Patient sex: M
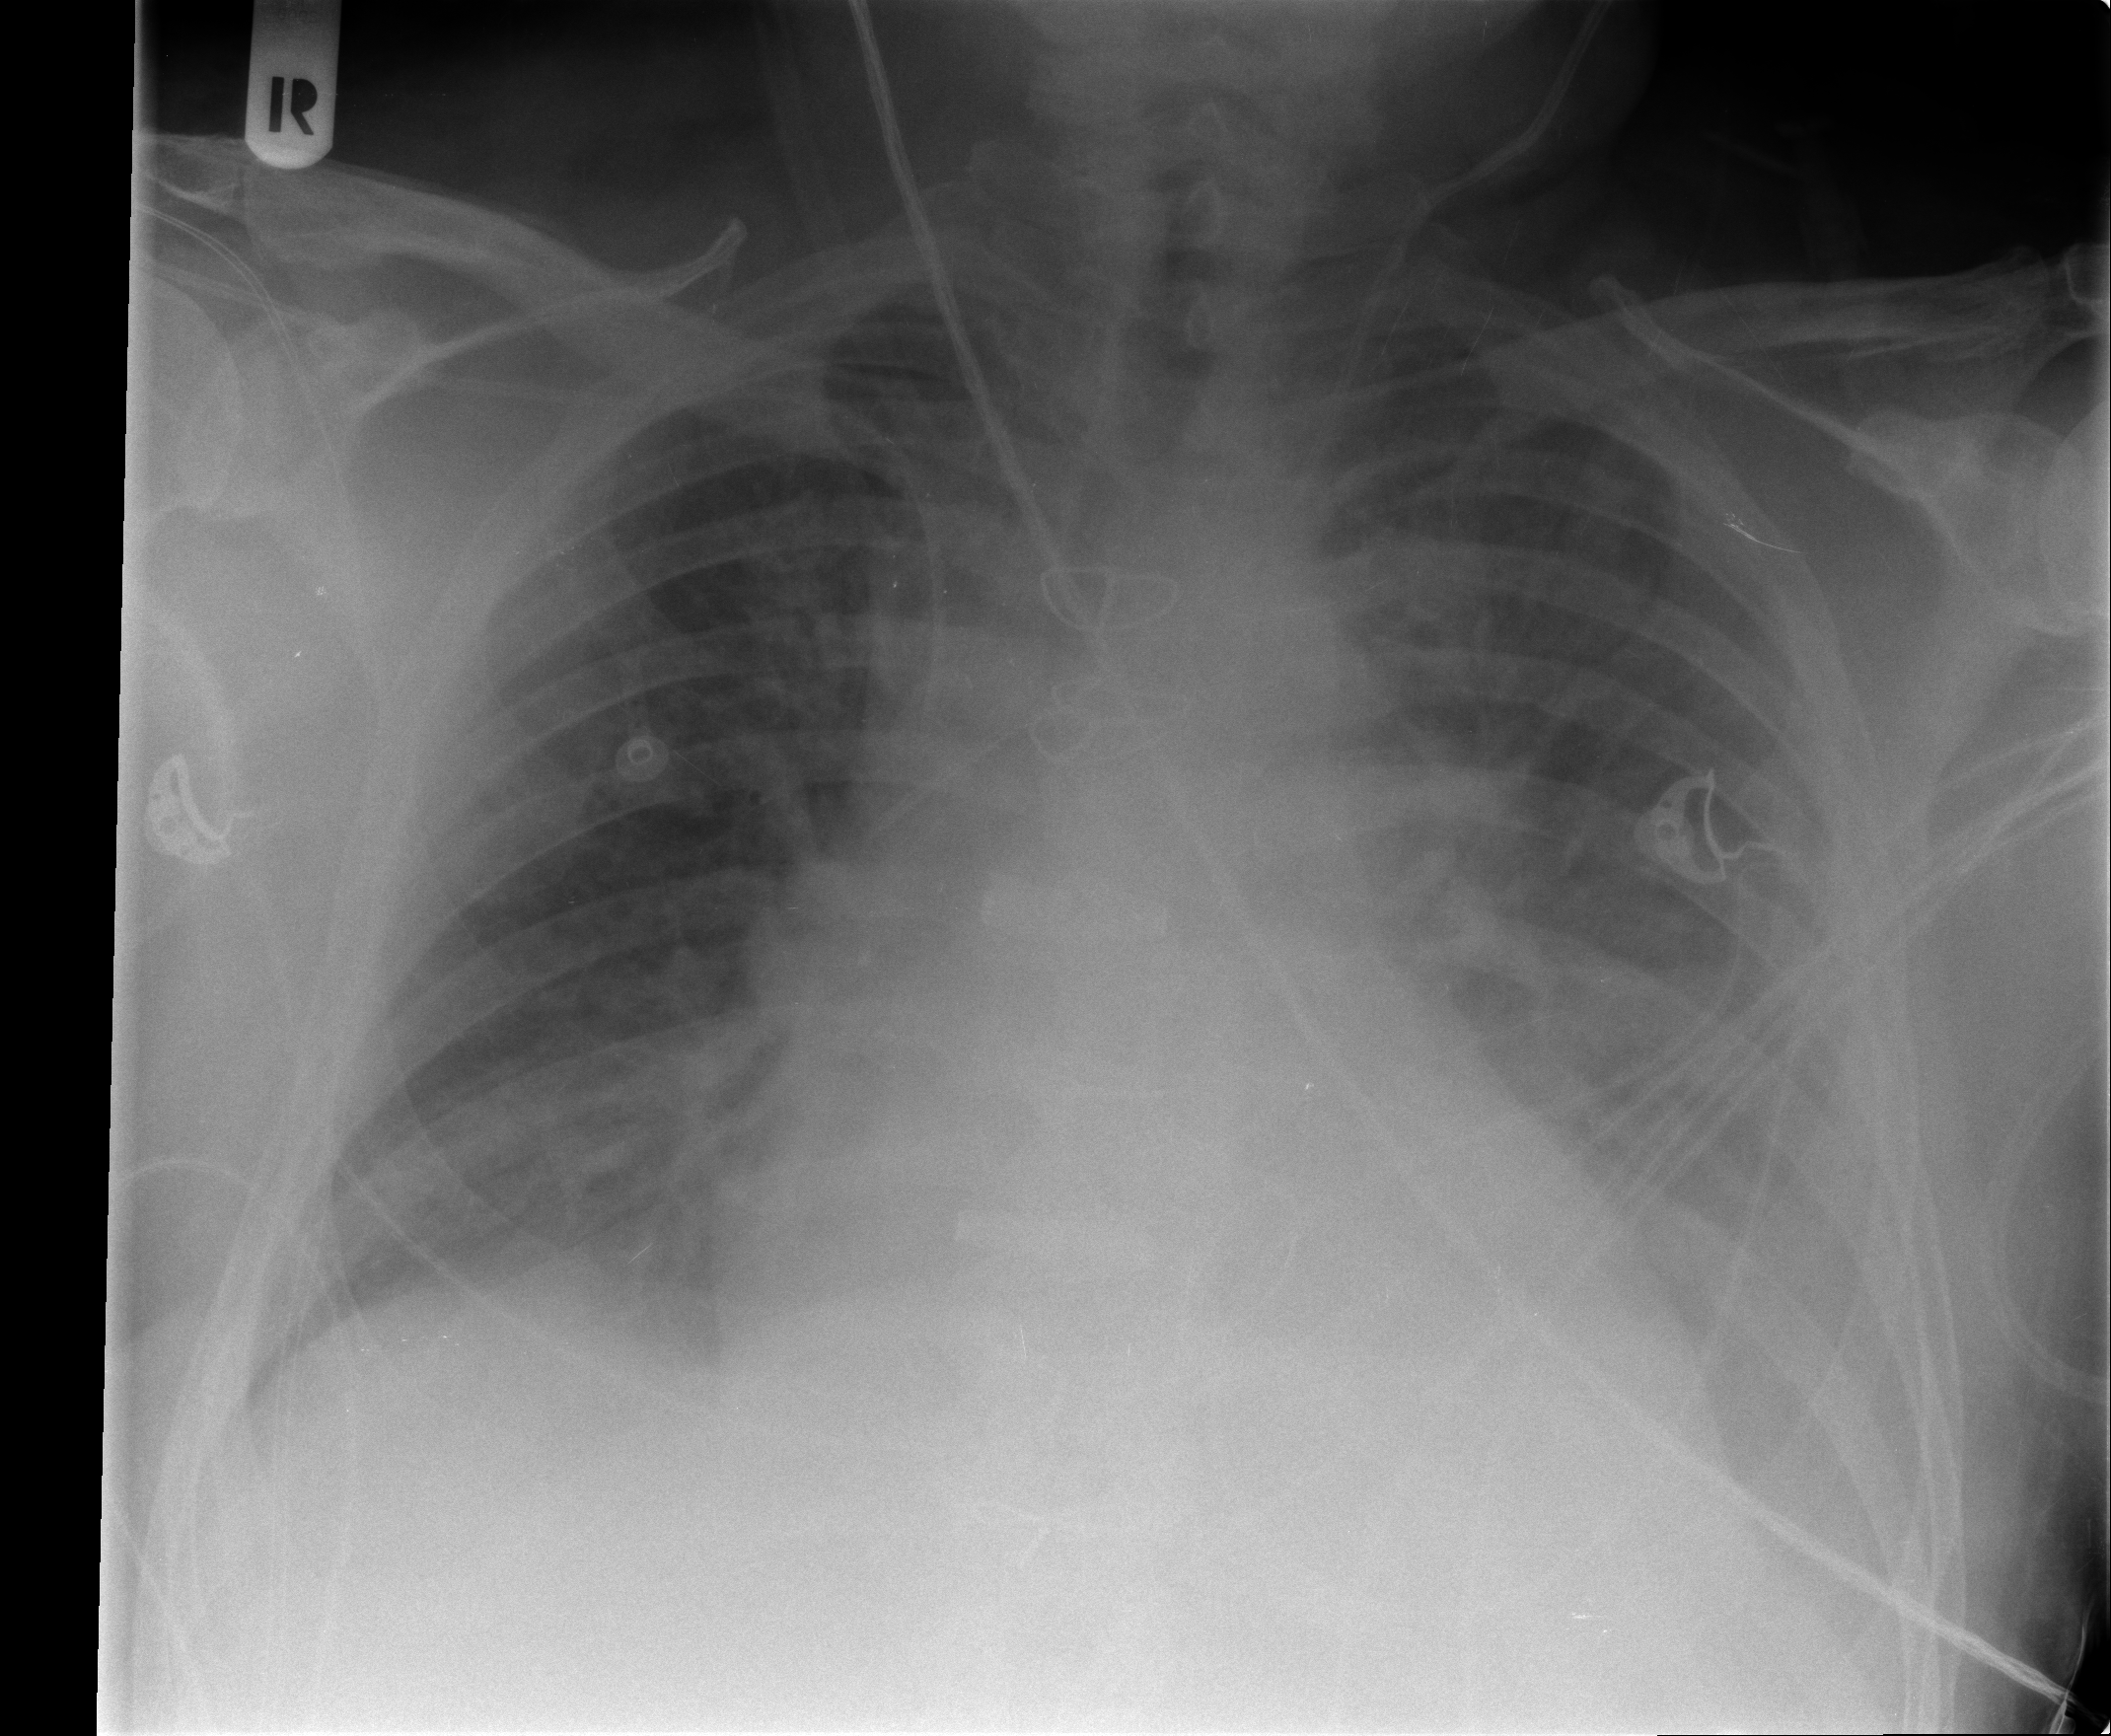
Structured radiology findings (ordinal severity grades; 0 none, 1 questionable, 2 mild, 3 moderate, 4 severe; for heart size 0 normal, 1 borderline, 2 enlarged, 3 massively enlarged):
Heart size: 2
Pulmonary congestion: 1
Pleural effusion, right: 2
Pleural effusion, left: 3
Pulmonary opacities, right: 2
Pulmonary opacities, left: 2
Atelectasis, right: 2
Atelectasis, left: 2